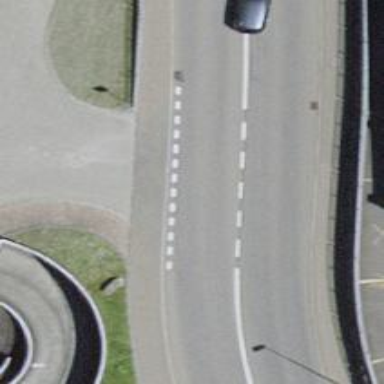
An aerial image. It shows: Unmarked crossing on the road.